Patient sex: F
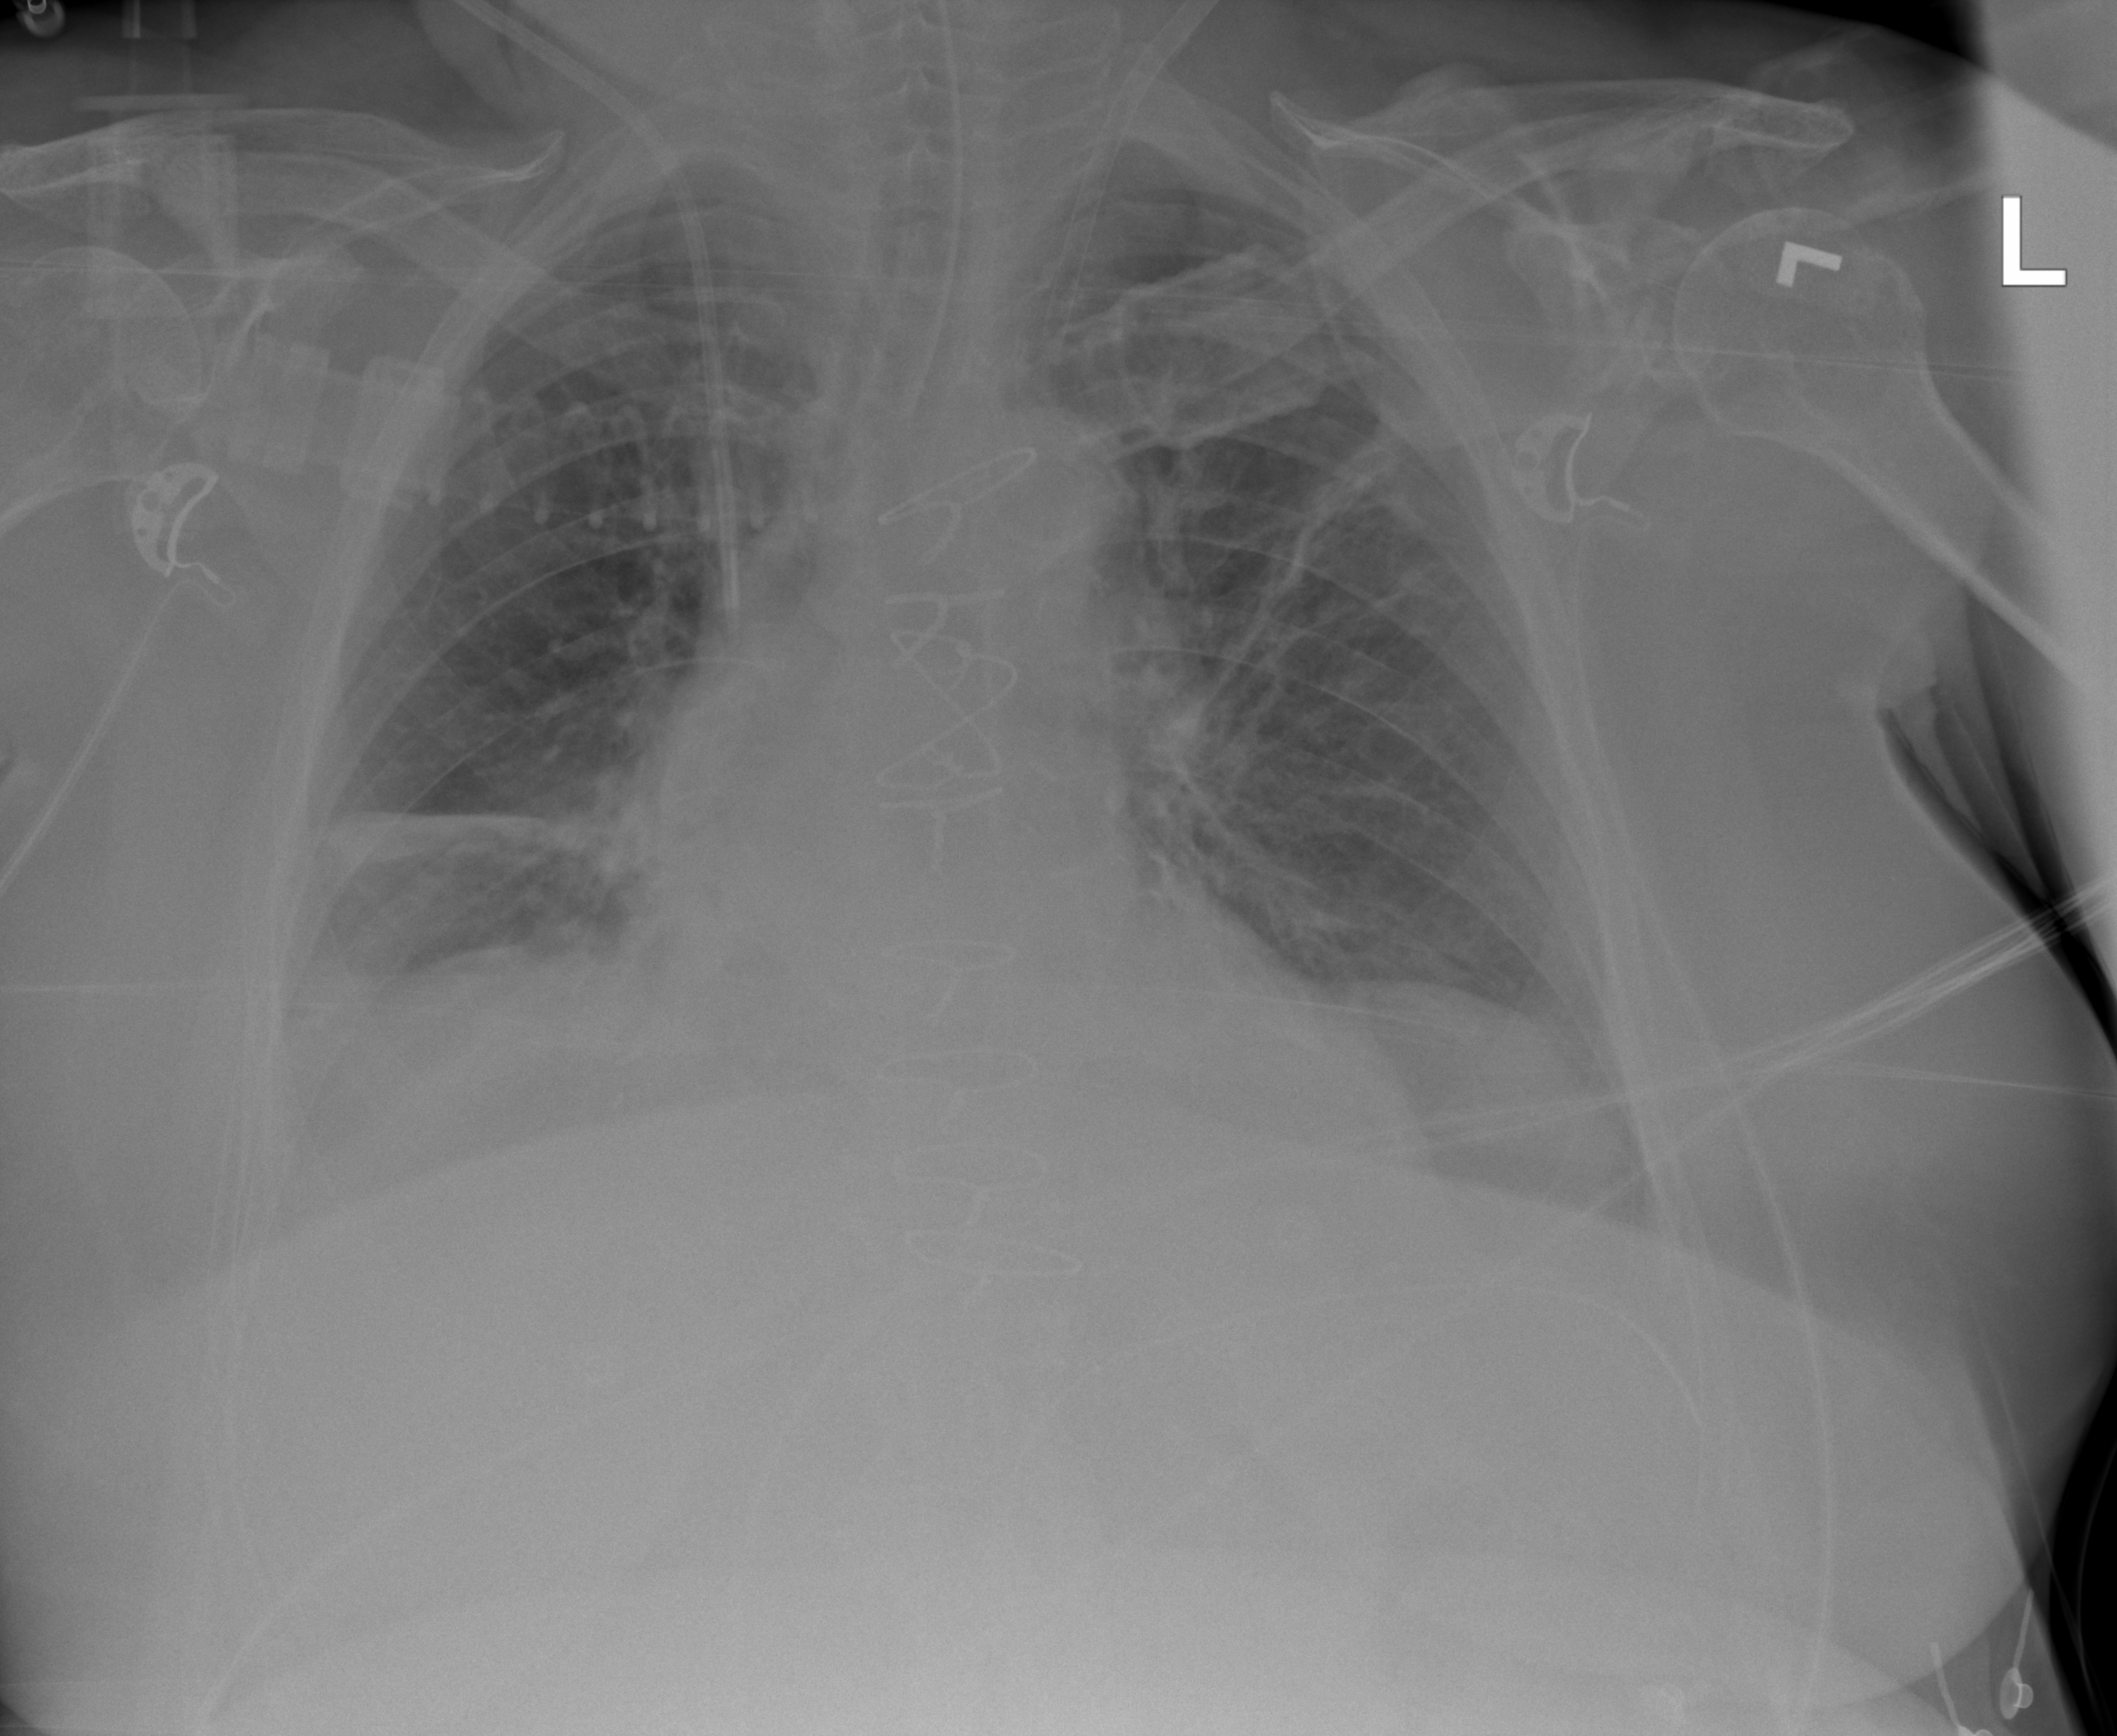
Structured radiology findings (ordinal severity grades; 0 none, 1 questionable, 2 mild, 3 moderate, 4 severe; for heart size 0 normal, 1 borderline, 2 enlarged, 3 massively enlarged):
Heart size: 1
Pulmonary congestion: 2
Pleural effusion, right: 2
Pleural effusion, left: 2
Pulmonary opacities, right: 2
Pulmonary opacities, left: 2
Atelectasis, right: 2
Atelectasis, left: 2